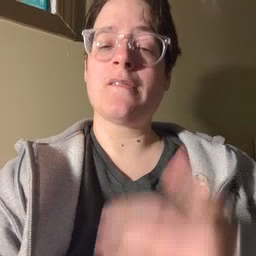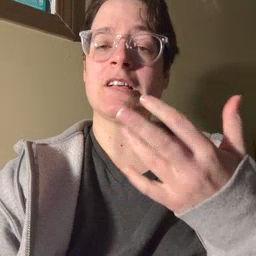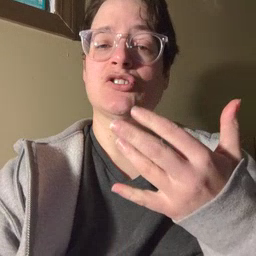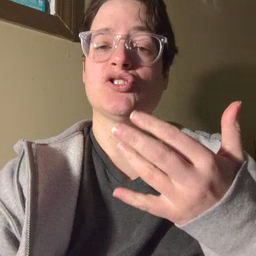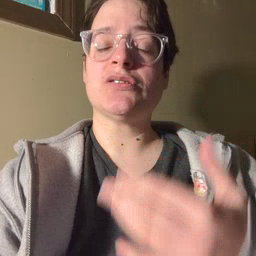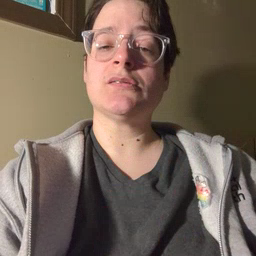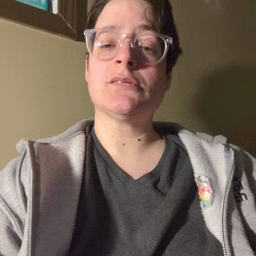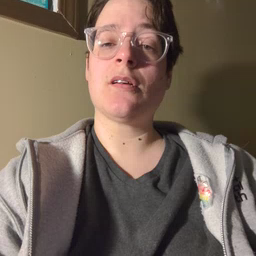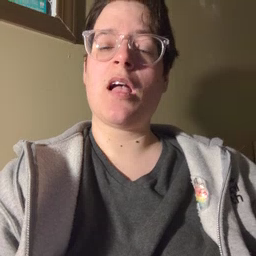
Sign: finger